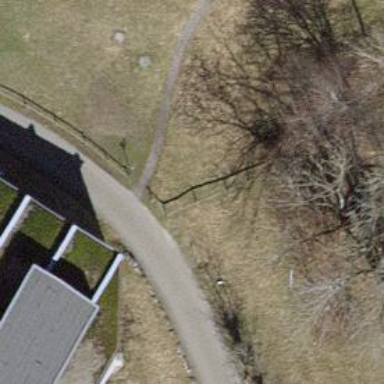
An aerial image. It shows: Path.